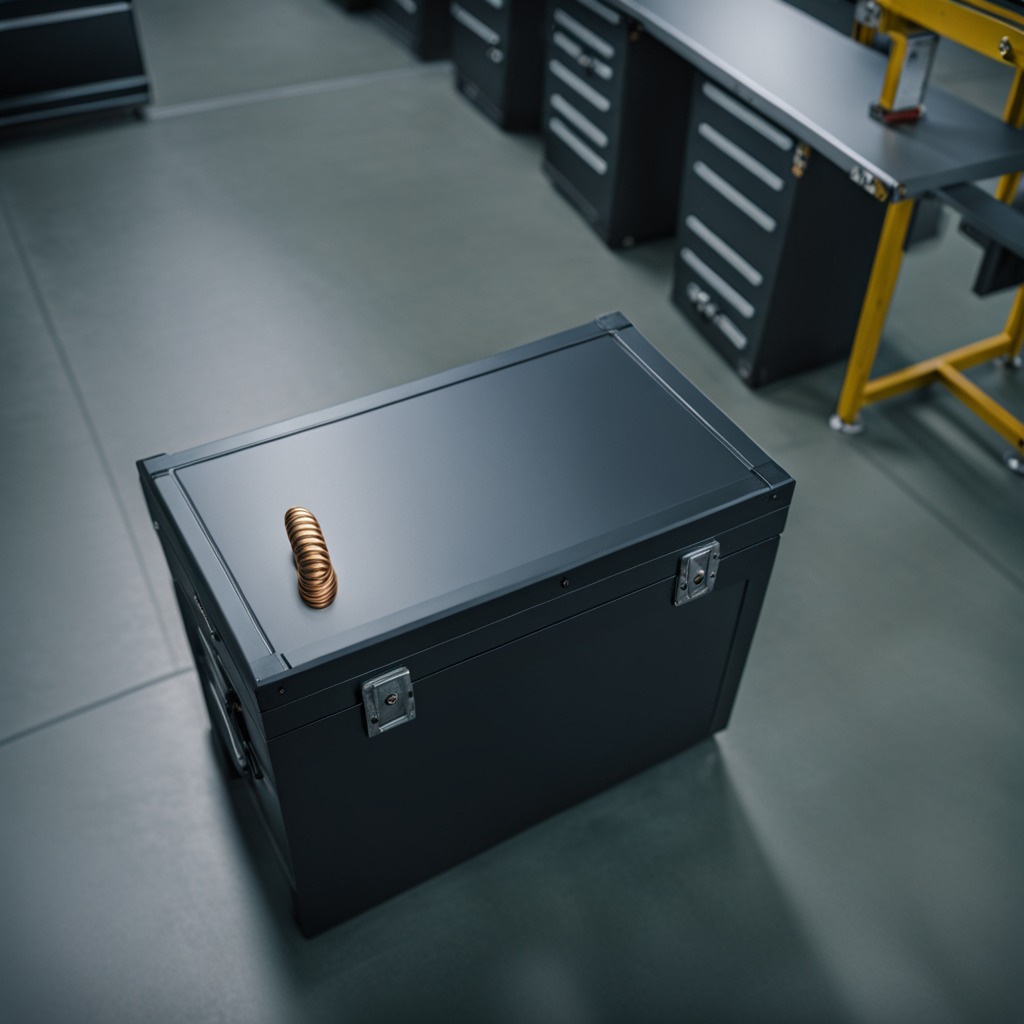
A coiled metal spring is lying on the toolbox surface in an airplane hangar workshop 8K.